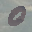
Label: 0